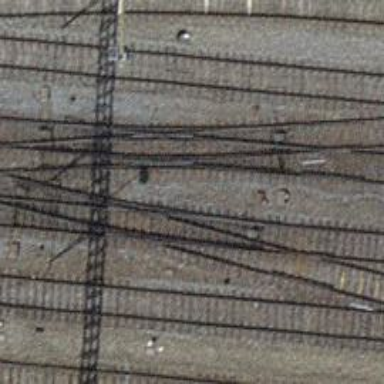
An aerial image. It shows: Railway switch.